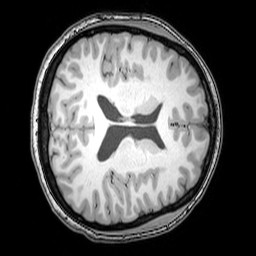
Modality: T1w
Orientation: axial
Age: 25
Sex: female
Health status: healthy
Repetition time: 0.081 s
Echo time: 0.037 s